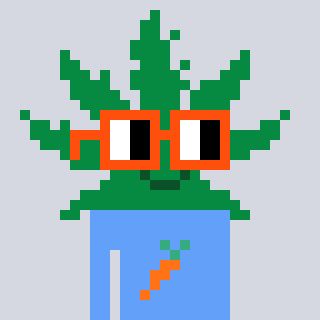
a pixel art character with square orange glasses, a weed-shaped head and a blue-colored body on a cool background